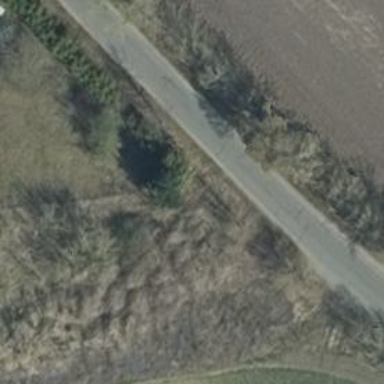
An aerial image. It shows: Unclassified road with asphalt surface.